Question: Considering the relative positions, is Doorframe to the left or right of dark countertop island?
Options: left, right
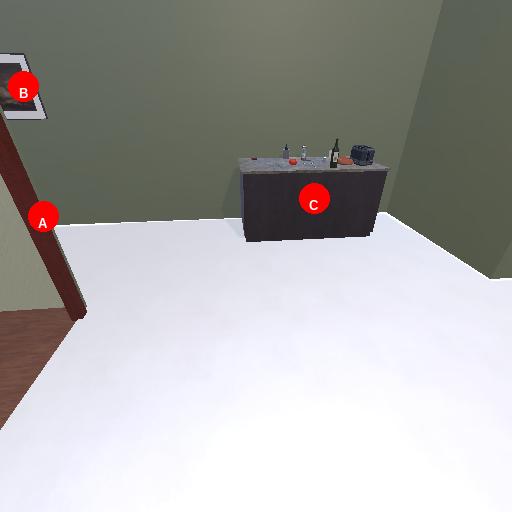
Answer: left